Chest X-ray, PA view. Patient: 74 years old, sex F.
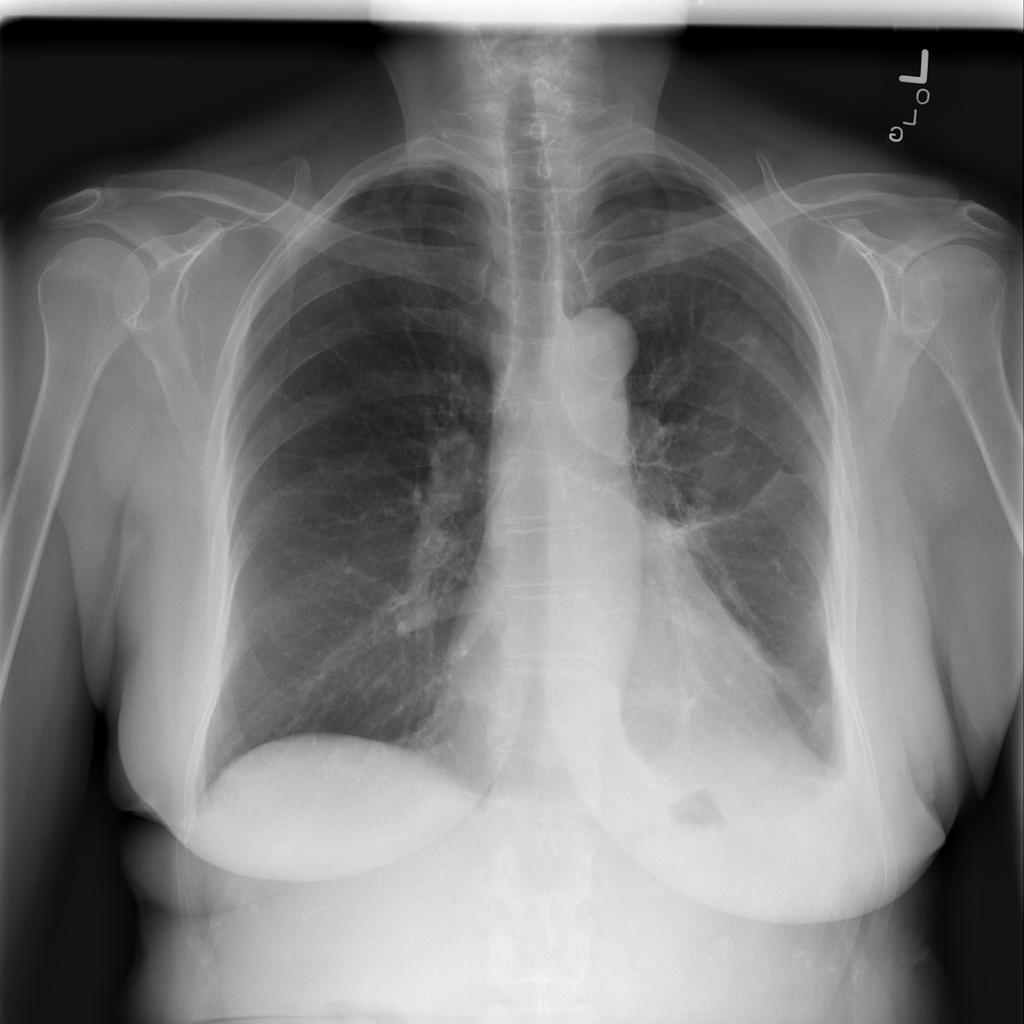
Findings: Effusion